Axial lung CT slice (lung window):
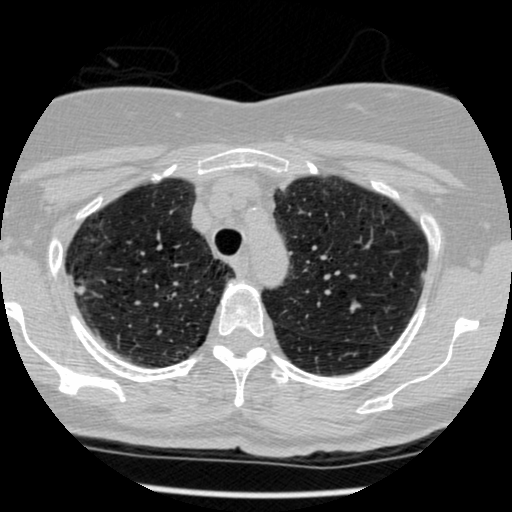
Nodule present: yes
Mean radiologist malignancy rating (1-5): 2